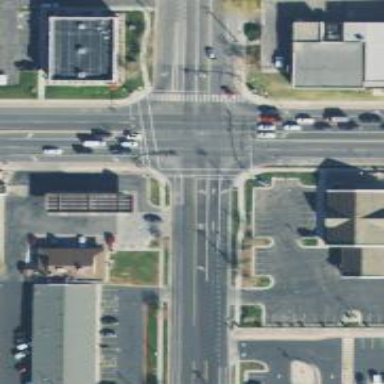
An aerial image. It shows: Crossing with line markings on the road.